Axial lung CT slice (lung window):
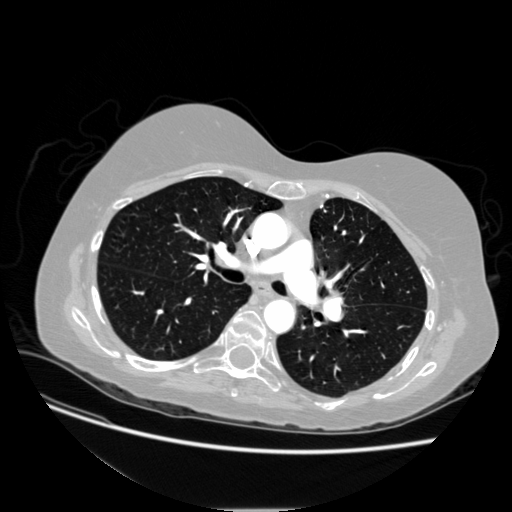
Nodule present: no